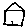
Label: house